Question: I have a 'post-merge' hook in my git repository that just runs the 'jekyll' command.
When I run 'git pull', the 'post-merge' runs with no problems.
However, I have setup a PHP file which will act as a WebHook for the remote:
'''
$pull = 'cd .. && git pull';
echo $pull;
'''
When I access this file, the git pull runs (<URL> and is successful. However, for some reason the 'post-merge' fails. If I look inside of my Apache 'error_log', I find the following error:
'.git/hooks/post-merge: line 5: jekyll: command not found'
This is odd, considering the 'post-merge' successfully runs jekyll when I do a manual 'git pull' via SSH.
If I run use the full path to the executable as suggested <URL>, I get this error in my 'error_log':
'/usr/bin/env: ruby_noexec_wrapper: No such file or directory'
I installed Ruby through RVM.
How is it possible to have the 'apache' user run 'jekyll' with no problems?
Here is my current 'post-merge':
'''
#!/bin/sh
unset GIT_DIR
source /usr/local/rvm/environments/ruby-1.9.3-p194
/usr/local/rvm/gems/ruby-1.9.3-p194/bin/jekyll
echo "Deployed!"
'''
When I run this as the 'apache' user, I now get this error:

Node.js is installed.
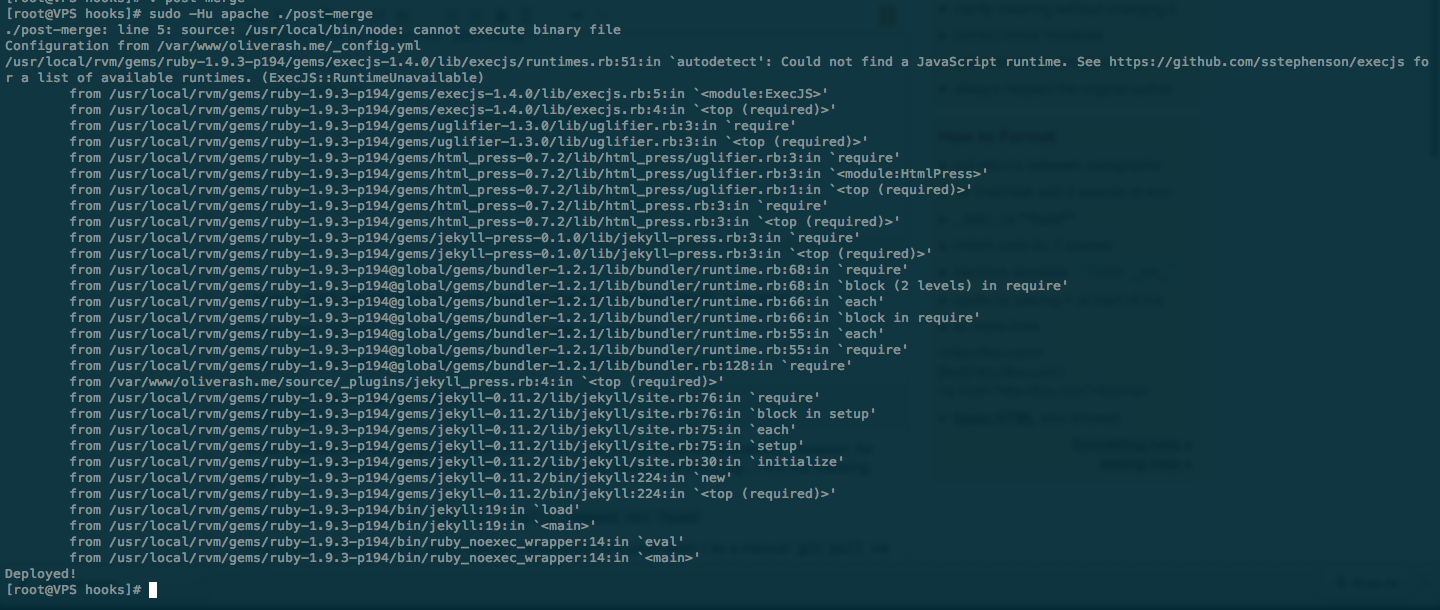
Answer: Because I was using RVM, I had to source that instead of Ruby directly. Not sure why, but it's working now.
My 'post-merge' looks something like this:
'''
#!/bin/bash
unset GIT_DIR
/usr/local/rvm/bin/rvm use 1.9.3
/usr/local/rvm/gems/ruby-1.9.3-p194/bin/jekyll
echo "Deployed!"
'''
Not perfect - rvm echoes a load of stuff which I don't want, but it works.